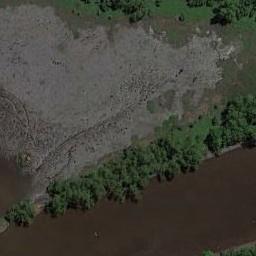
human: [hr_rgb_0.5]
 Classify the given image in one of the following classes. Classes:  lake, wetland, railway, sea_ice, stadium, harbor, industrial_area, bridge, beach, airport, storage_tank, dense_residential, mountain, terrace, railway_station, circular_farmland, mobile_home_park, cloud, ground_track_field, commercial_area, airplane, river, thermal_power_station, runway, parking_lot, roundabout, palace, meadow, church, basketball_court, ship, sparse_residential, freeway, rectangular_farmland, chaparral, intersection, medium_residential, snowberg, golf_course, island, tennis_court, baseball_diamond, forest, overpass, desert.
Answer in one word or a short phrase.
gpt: wetland